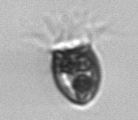
Label: Balanion